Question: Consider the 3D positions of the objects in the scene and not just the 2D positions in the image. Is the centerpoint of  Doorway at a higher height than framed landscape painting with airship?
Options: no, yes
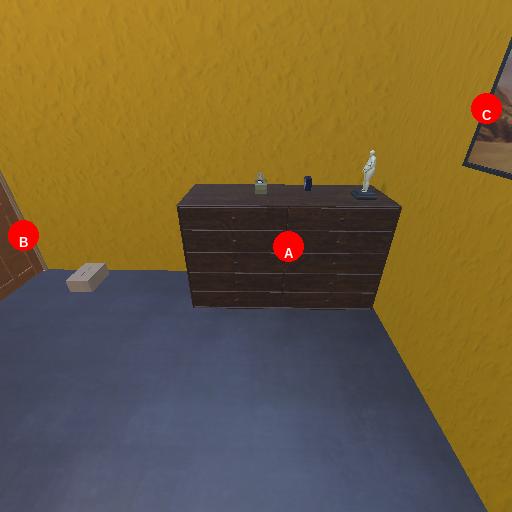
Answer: no